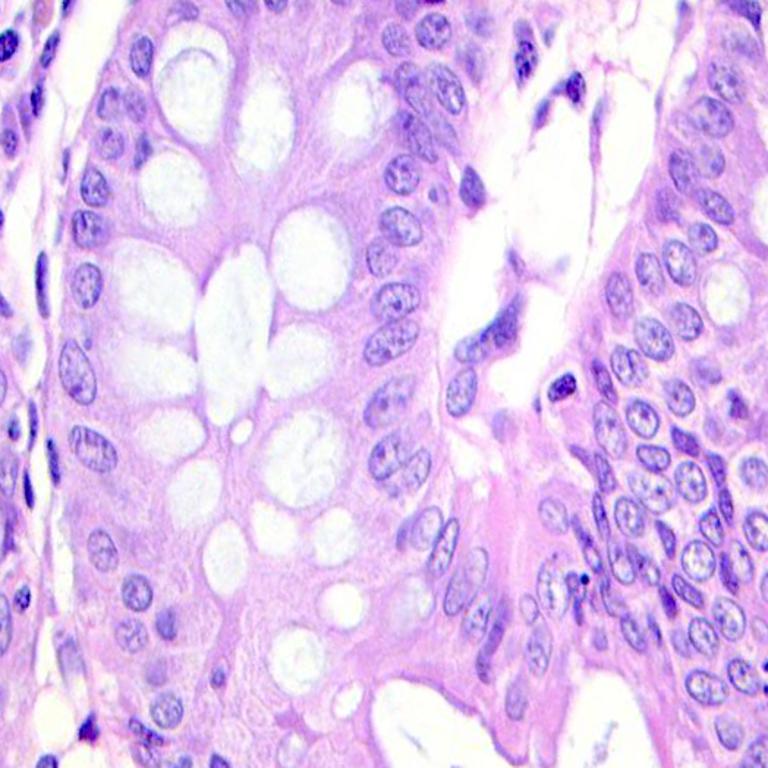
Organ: colon
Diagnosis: benign